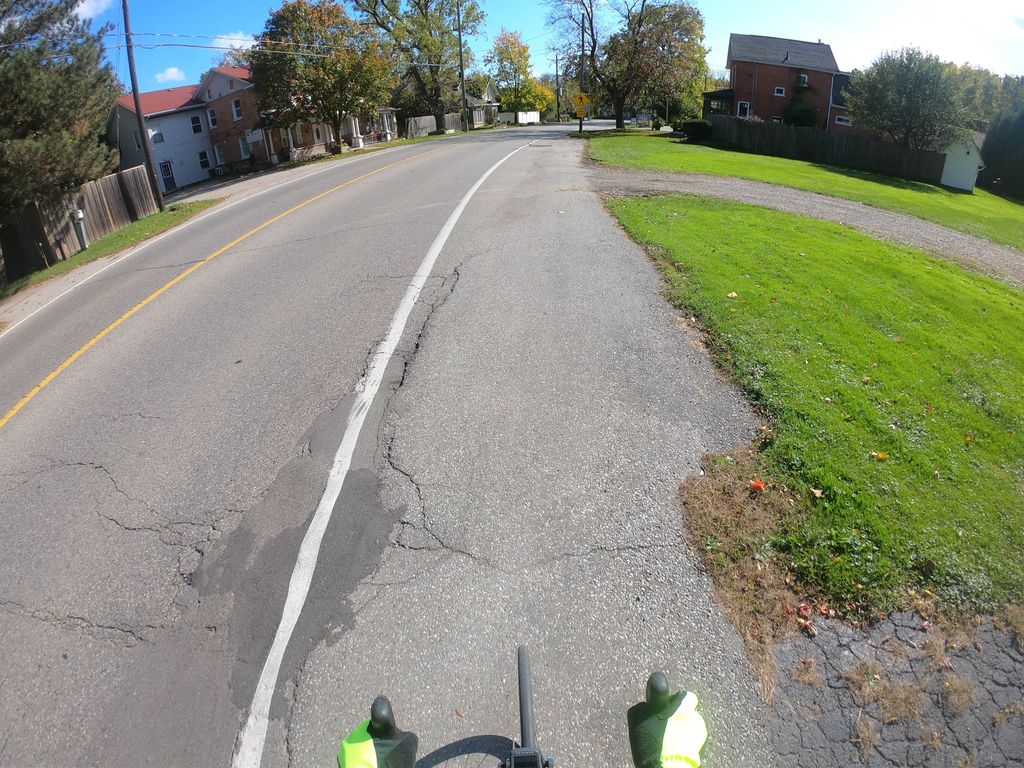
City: kitchener-waterloo